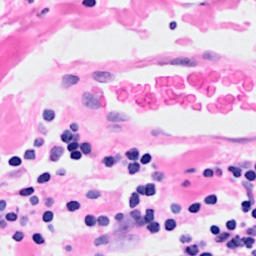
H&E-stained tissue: Breast